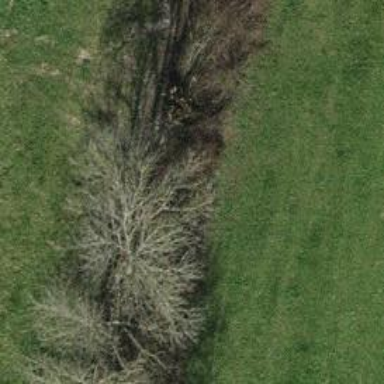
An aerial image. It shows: Single tag "natural: tree."